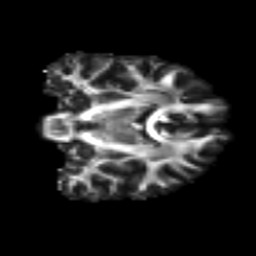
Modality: FA
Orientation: coronal
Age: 22
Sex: female
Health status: ill
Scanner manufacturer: siemens
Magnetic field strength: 3 T
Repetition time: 6.5 s
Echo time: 0.062 s